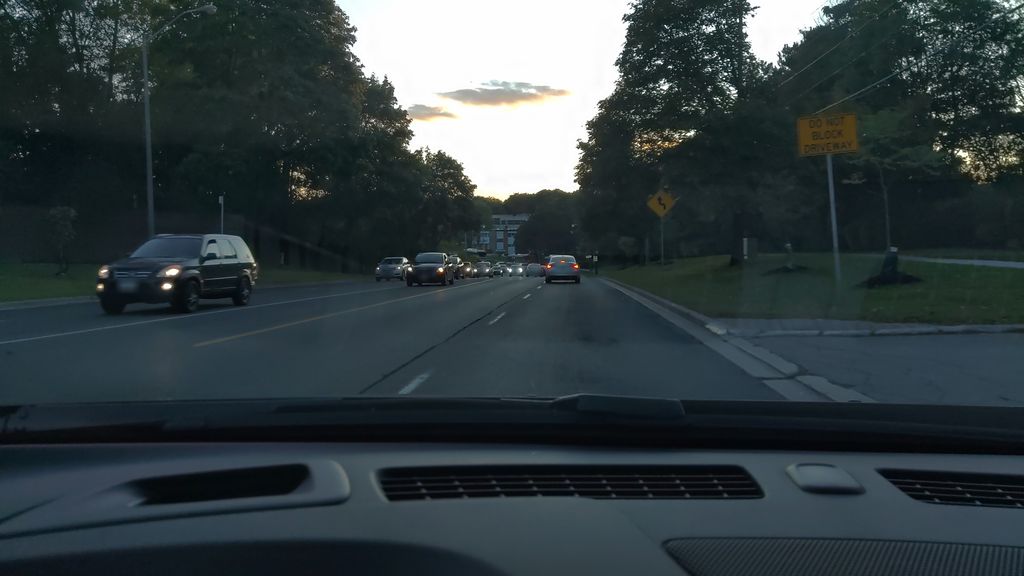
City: toronto